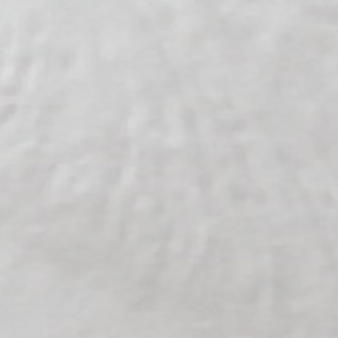
Label: other